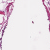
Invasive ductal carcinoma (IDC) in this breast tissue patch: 0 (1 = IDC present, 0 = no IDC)